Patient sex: F
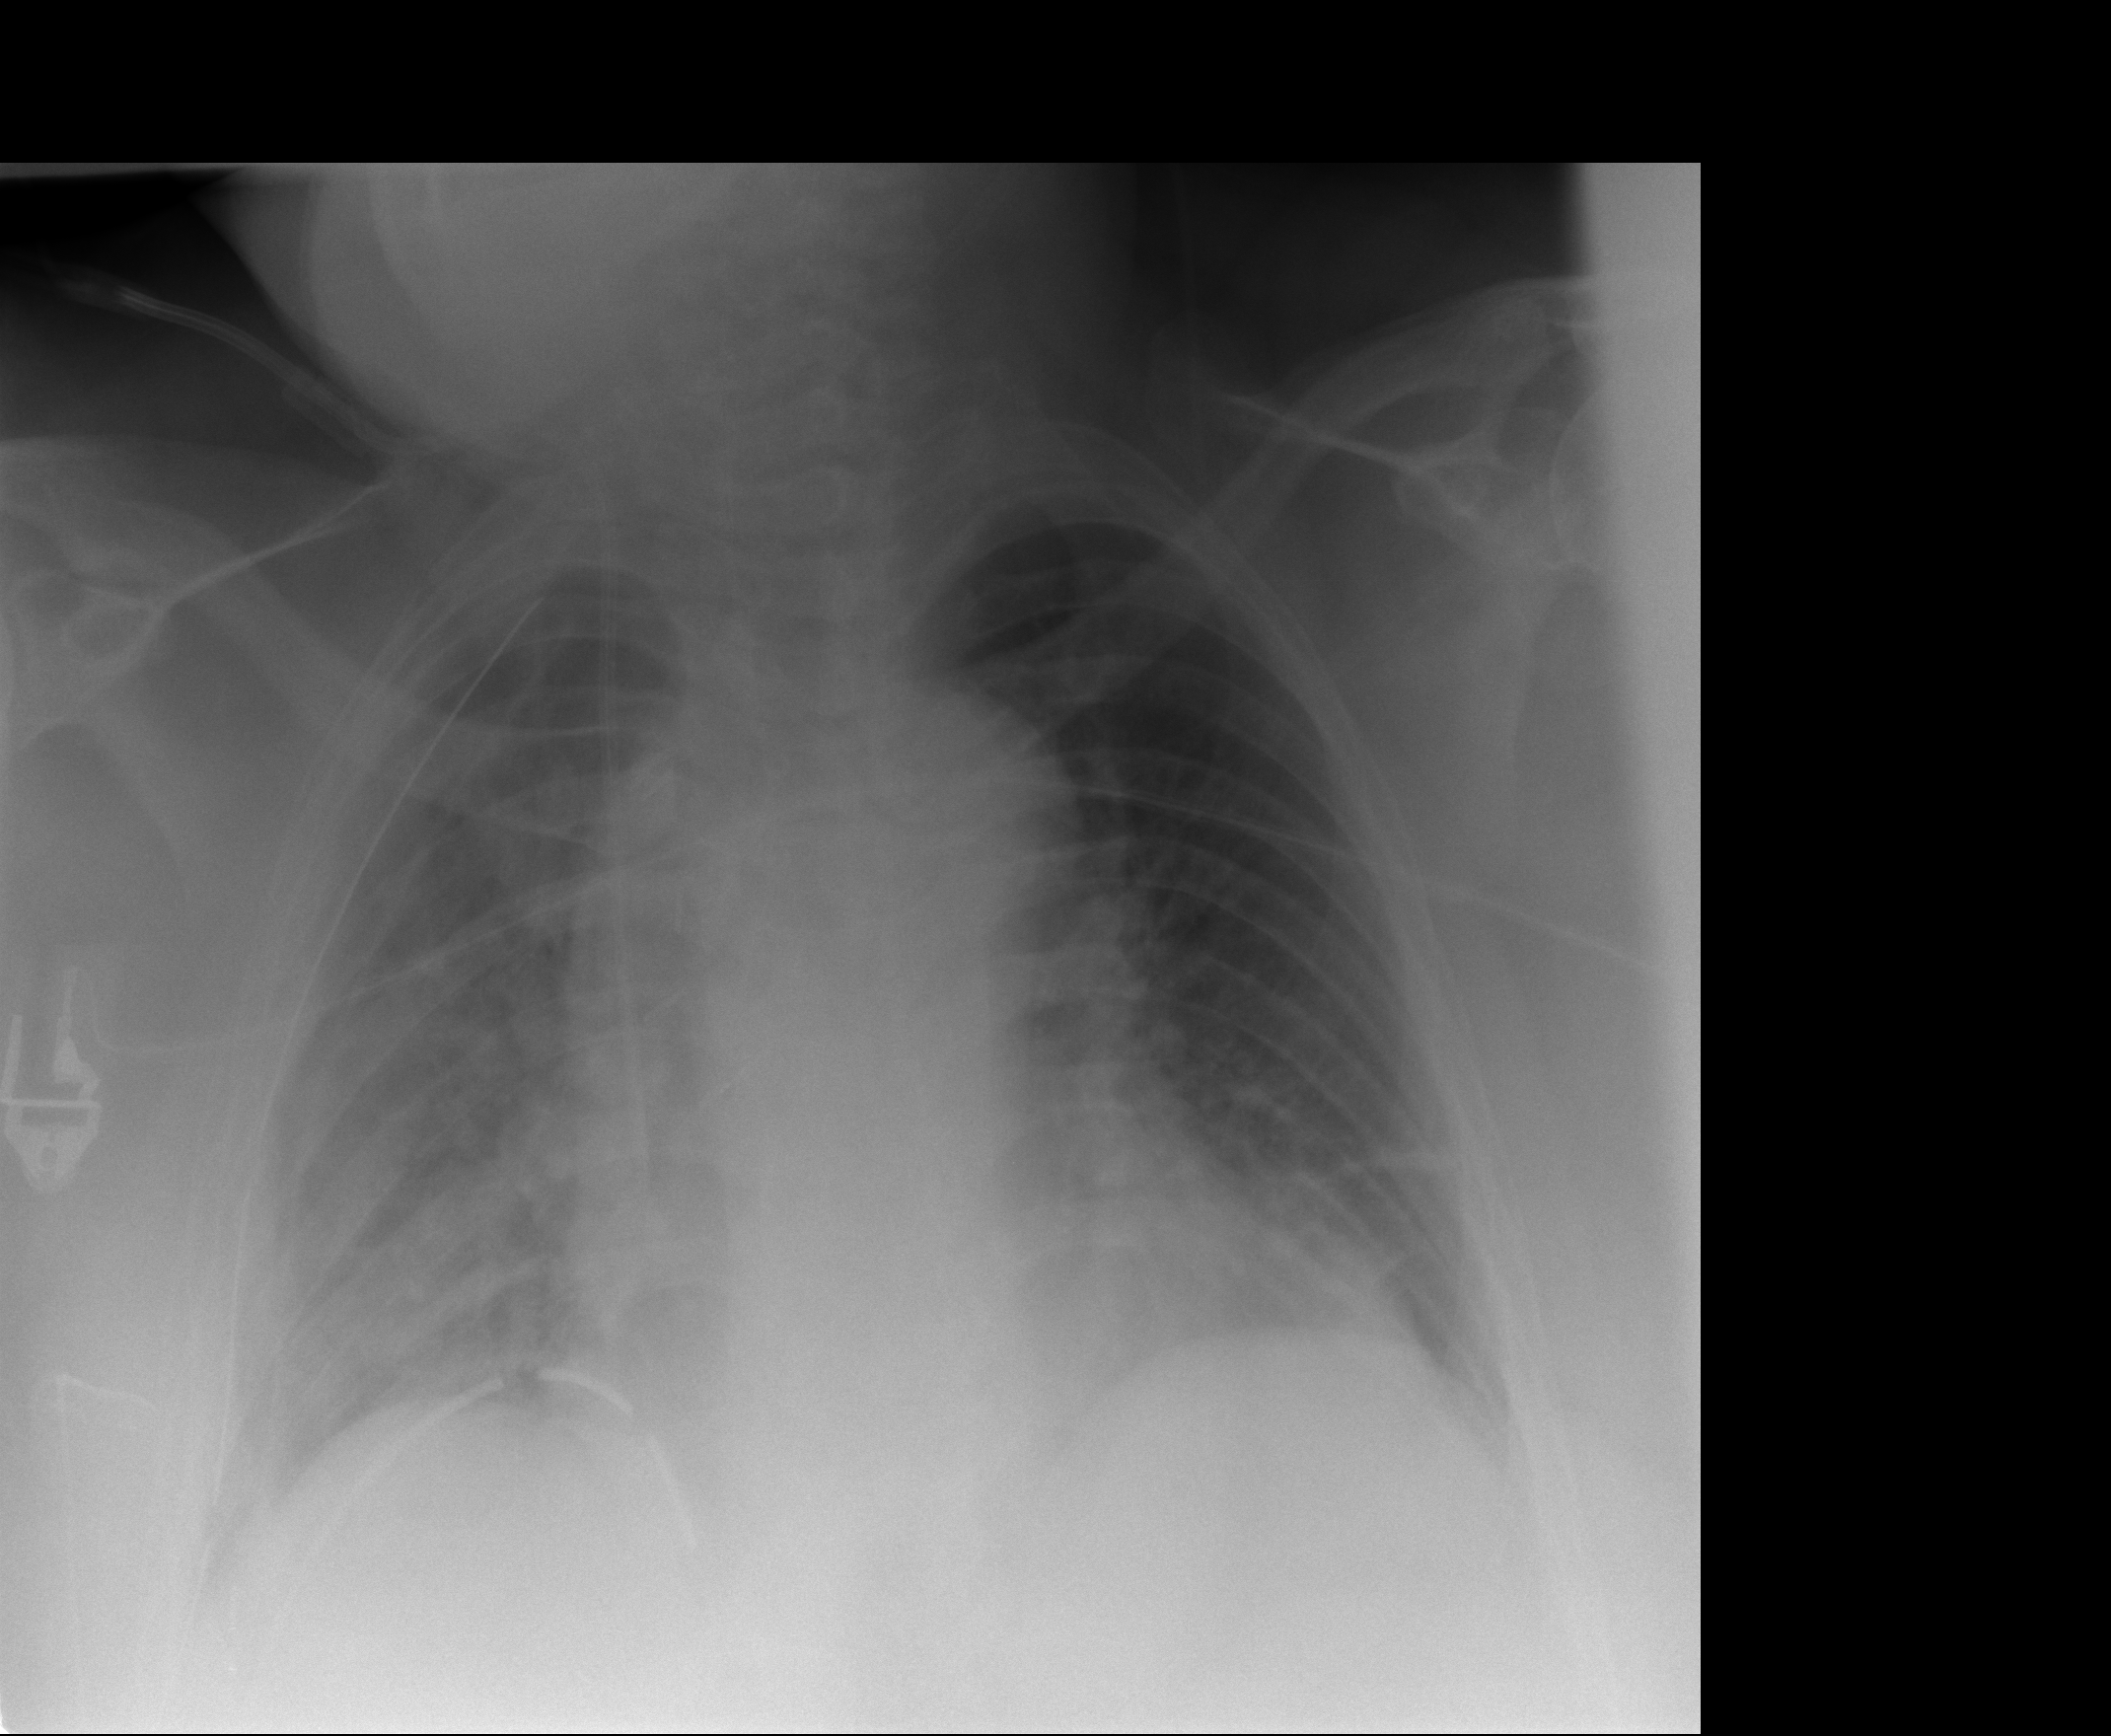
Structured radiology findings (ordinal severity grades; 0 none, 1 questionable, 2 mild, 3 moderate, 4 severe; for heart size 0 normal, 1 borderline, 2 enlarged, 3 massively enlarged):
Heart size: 0
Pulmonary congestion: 0
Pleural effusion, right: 0
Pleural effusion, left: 0
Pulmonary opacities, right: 1
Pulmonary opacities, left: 0
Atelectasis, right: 2
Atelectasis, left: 1